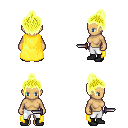
a pixel art fantasy rpg character, female body template, human, tanned skin, yellow cape, white pants, gold short topknot hairstyle, black shoes, dagger, four views (front, back, left, right), 2x2 character sprite sheet, small pixel art, hard edges, no anti-aliasing